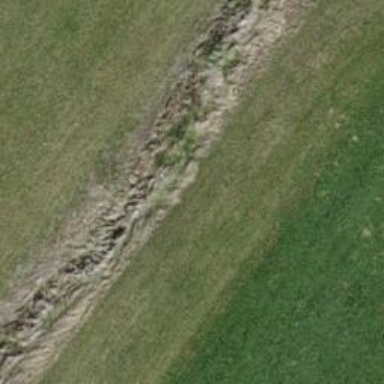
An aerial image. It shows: Ditch serving as waterway.